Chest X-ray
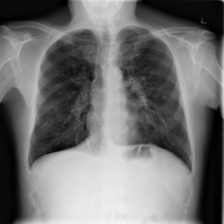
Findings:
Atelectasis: negative
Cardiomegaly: negative
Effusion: negative
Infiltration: negative
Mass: negative
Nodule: negative
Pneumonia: negative
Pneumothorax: negative
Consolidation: negative
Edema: negative
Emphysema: negative
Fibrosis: positive
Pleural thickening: negative
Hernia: negative